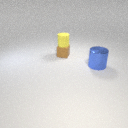
small brown rubber cube to the left of large blue metal cylinder